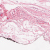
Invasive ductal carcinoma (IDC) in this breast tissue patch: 0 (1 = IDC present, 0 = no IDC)